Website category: sports
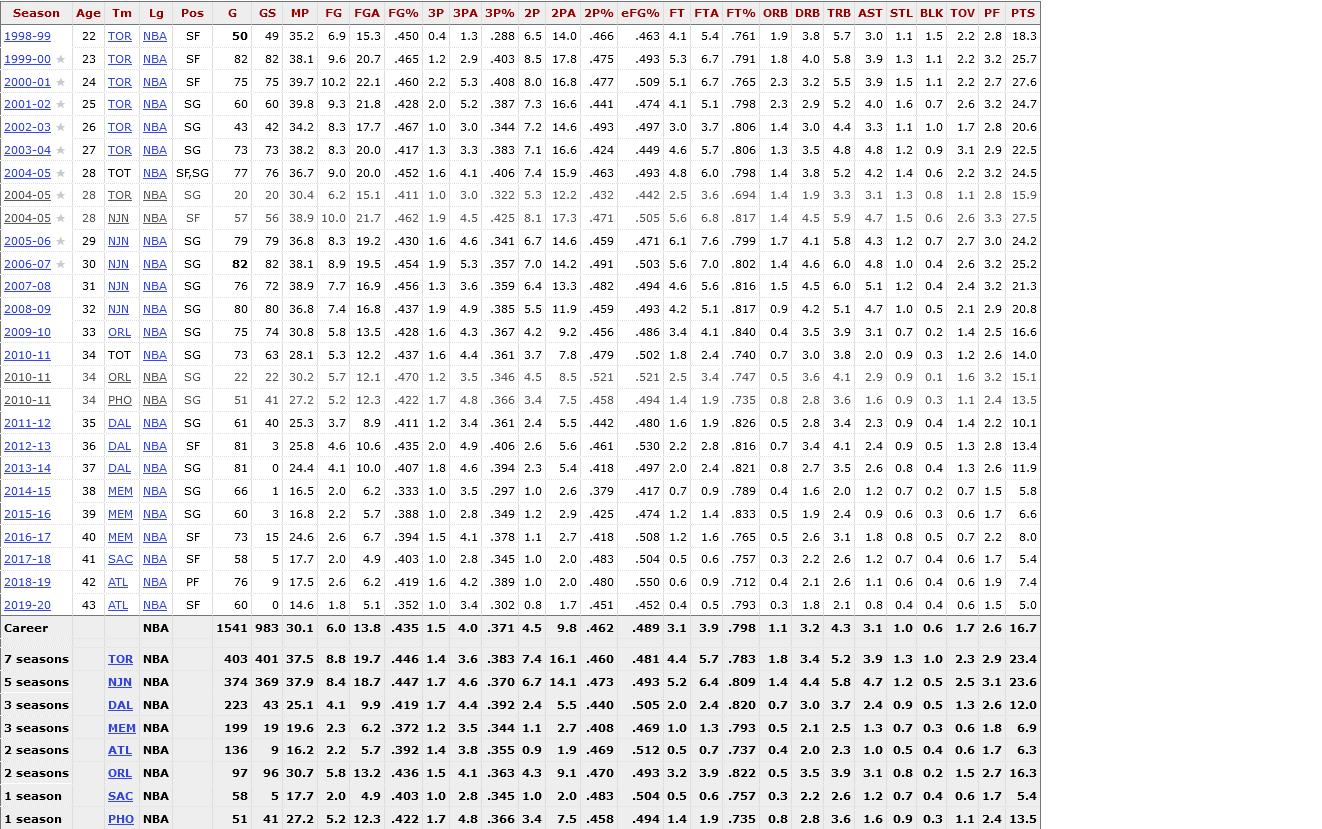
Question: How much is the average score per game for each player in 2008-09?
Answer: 20.8

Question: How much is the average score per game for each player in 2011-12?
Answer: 10.1

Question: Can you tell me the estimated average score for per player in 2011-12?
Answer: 10.1

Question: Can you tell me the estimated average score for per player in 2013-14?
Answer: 11.9

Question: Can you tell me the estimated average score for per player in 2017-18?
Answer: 5.4

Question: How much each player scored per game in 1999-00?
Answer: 25.7

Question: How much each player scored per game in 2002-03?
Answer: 20.6

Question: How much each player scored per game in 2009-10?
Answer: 16.6

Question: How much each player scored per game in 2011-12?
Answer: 10.1

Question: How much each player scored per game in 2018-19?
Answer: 7.4

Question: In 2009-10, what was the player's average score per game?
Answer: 16.6

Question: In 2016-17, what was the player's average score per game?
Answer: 8.0

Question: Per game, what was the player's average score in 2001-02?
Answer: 24.7

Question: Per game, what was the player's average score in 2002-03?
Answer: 20.6

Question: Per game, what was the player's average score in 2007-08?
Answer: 21.3

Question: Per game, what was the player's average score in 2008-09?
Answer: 20.8

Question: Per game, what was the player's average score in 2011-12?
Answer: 10.1

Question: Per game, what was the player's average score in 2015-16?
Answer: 6.6

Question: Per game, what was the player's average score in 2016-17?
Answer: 8.0

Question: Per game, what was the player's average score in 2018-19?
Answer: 7.4